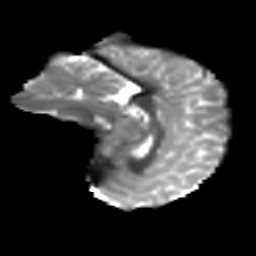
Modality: T2w
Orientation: sagittal
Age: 15
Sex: male
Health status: ill
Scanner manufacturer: ge
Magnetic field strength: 3 T
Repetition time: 6.752 s
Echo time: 0.079 s